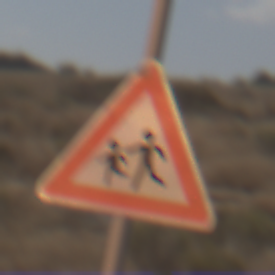
Verkehrszeichen: KinderRechts
Umgebung: Outdoor, Nature
Tageszeit: Midday
Wetter: PartlyCloudy
Licht: Natural
Jahreszeit: NotSpecified
Kontrast: HighContrast